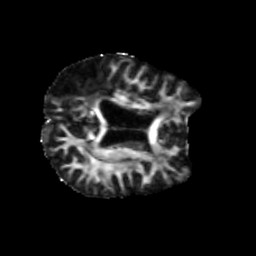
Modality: FA
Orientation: axial
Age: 68
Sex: female
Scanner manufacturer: siemens
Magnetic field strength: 3 T
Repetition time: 5.47 s
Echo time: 0.0854 s